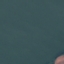
Land use / land cover: SeaLake